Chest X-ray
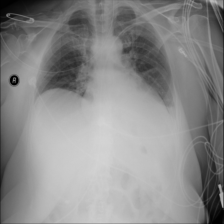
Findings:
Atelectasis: negative
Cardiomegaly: negative
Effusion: positive
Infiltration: negative
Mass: negative
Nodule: negative
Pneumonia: negative
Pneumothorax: negative
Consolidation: negative
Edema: negative
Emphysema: negative
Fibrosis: negative
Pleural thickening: negative
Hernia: negative